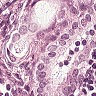
Metastatic tissue present: yes